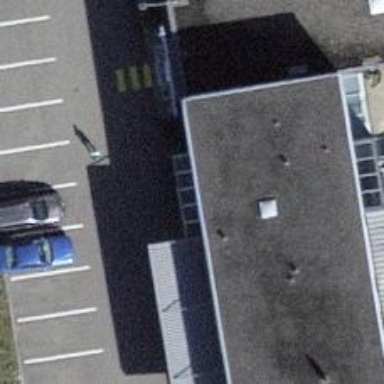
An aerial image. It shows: Shop specializing in car and car repair services.